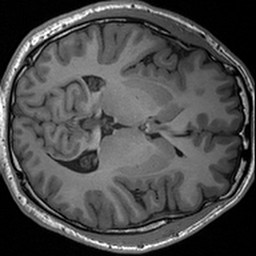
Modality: T1w
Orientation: axial
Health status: healthy
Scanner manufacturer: siemens
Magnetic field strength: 3 T
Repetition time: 1.9 s
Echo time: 0.00227 s